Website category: university
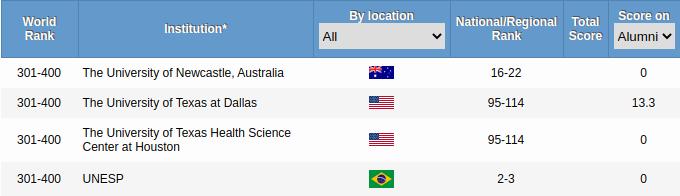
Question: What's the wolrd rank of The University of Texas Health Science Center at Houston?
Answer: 301-400

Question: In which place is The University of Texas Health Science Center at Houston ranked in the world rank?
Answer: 301-400

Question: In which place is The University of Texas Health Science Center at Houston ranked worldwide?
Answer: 301-400

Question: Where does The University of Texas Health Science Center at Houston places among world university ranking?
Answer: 301-400

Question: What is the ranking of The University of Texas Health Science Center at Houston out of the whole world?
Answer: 301-400

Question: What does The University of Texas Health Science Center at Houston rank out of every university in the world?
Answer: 301-400

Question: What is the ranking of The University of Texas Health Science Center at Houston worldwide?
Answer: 301-400

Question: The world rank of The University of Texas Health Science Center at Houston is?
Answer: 301-400

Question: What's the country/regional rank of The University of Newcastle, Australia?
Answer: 16-22

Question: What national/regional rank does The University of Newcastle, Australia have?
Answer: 16-22

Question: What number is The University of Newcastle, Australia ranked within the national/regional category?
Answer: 16-22

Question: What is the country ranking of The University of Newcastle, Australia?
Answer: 16-22

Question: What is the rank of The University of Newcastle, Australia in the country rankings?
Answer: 16-22

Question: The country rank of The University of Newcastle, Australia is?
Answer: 16-22

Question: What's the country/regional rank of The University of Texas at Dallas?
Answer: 95-114

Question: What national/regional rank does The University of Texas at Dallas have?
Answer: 95-114

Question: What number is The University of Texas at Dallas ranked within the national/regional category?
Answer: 95-114

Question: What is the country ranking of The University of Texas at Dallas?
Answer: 95-114

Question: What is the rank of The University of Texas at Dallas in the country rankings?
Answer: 95-114

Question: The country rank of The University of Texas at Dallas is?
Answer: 95-114

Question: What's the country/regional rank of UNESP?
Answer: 2-3

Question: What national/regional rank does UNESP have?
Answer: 2-3

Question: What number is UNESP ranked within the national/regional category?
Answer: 2-3

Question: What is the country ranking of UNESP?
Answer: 2-3

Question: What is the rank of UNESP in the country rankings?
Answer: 2-3

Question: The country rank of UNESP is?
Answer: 2-3

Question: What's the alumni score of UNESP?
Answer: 0

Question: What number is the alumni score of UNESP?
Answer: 0

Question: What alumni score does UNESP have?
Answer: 0

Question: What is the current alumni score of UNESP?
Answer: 0

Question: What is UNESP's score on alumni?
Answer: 0

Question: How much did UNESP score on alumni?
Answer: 0

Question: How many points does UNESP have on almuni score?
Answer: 0

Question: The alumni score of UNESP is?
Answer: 0

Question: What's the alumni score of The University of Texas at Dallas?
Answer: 13.3

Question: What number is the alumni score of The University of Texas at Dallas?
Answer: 13.3

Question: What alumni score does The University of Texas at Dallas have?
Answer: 13.3

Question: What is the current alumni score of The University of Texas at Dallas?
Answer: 13.3

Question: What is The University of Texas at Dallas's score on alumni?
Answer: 13.3

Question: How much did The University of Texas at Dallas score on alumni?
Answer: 13.3

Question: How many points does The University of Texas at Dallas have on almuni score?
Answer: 13.3

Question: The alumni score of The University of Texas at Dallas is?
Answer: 13.3

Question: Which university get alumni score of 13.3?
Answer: The University of Texas at Dallas

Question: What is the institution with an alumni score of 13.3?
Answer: The University of Texas at Dallas

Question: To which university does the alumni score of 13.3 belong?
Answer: The University of Texas at Dallas

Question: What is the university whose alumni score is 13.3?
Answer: The University of Texas at Dallas

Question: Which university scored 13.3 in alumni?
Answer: The University of Texas at Dallas